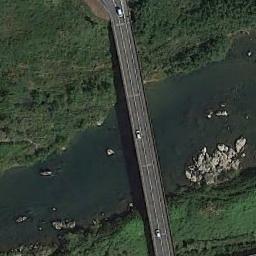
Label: bridge